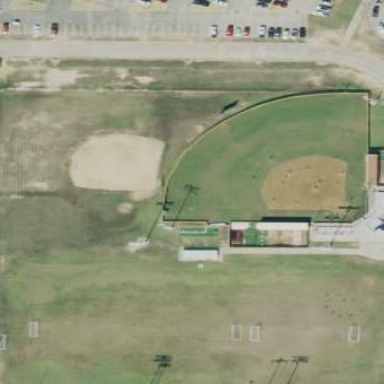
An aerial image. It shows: Baseball pitch for leisure land activities.